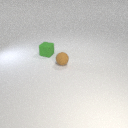
small green rubber cube to the left of small brown rubber sphere